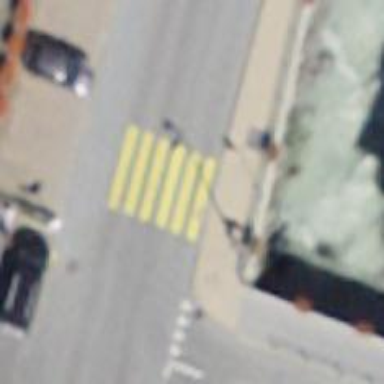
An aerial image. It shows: Zebra crossing on the road.